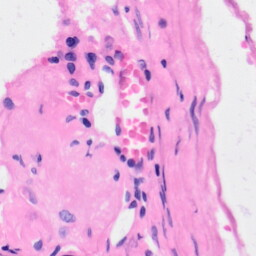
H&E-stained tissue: Kidney